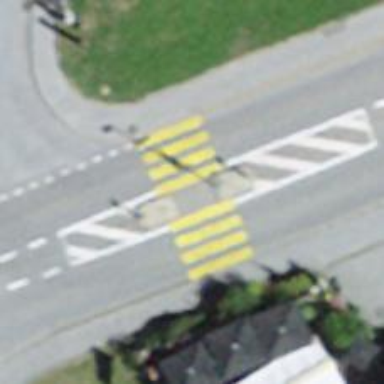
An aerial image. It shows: Uncontrolled zebra crossing with pedestrian island.